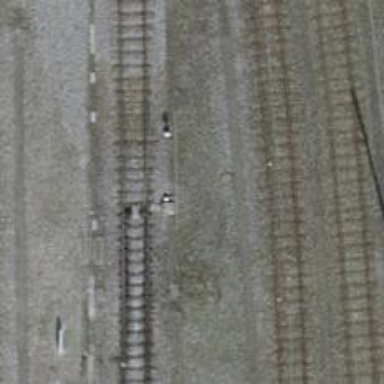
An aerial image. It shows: Railway switch.